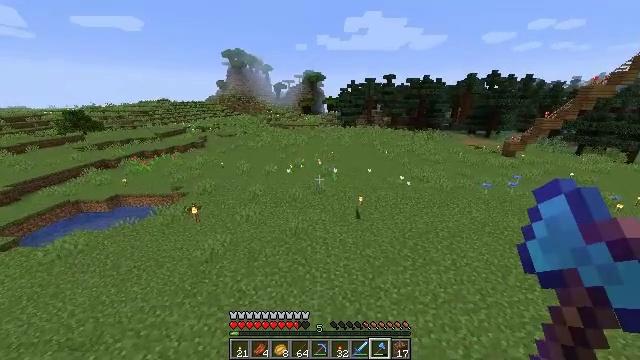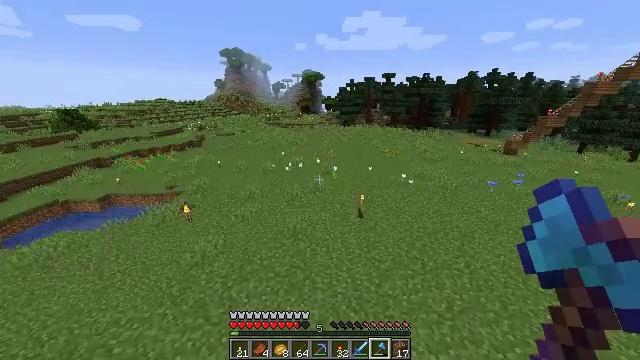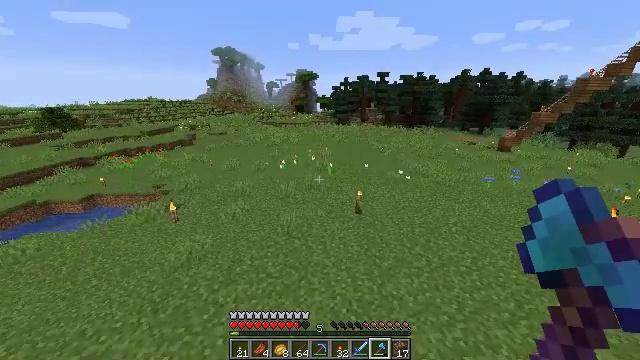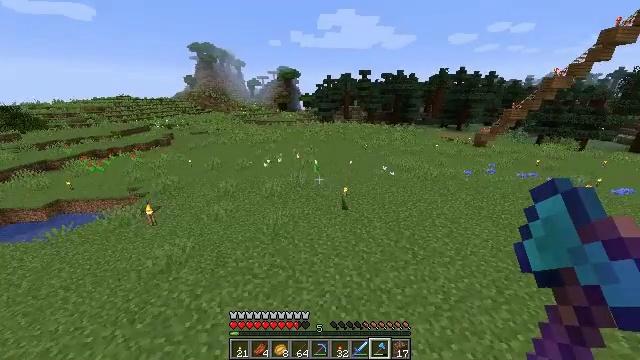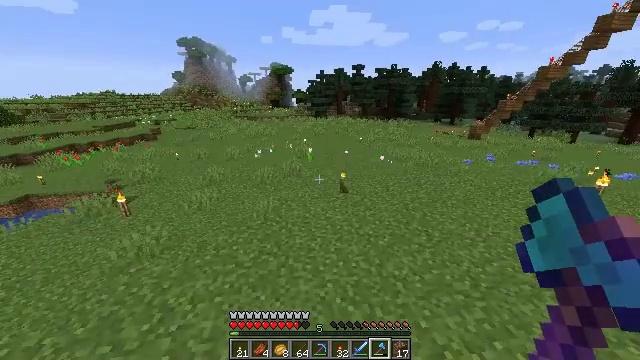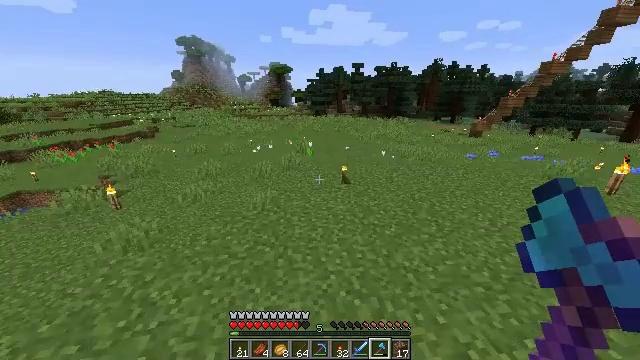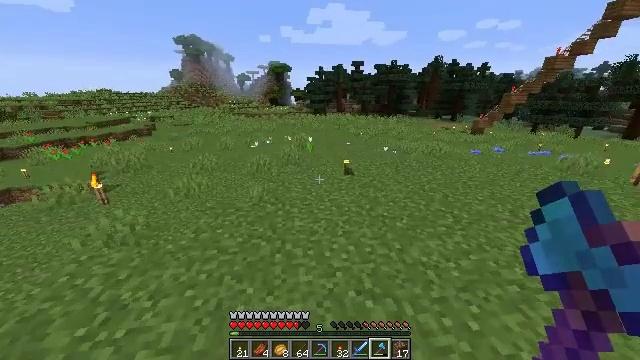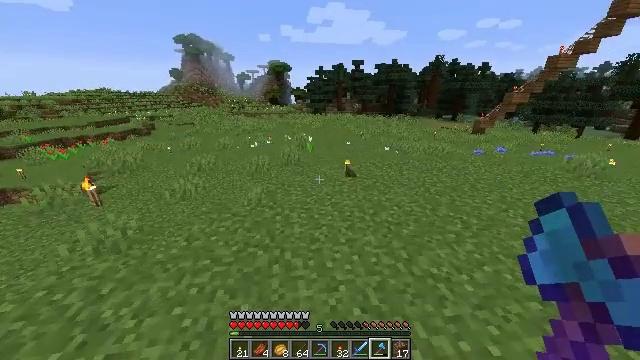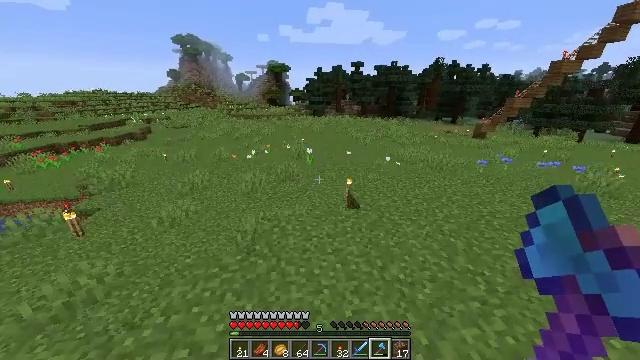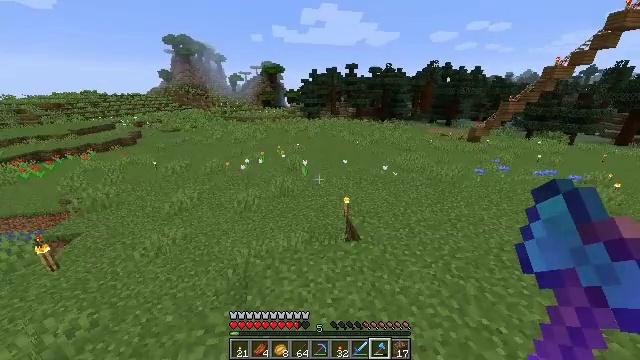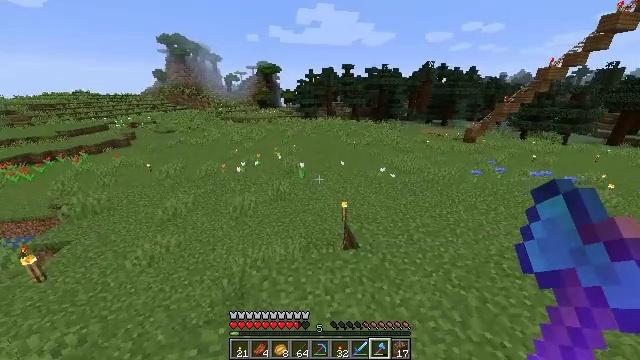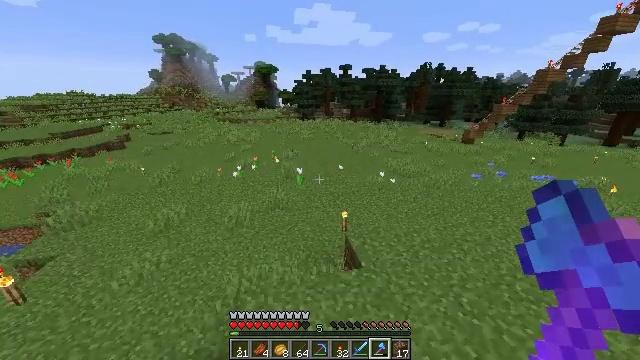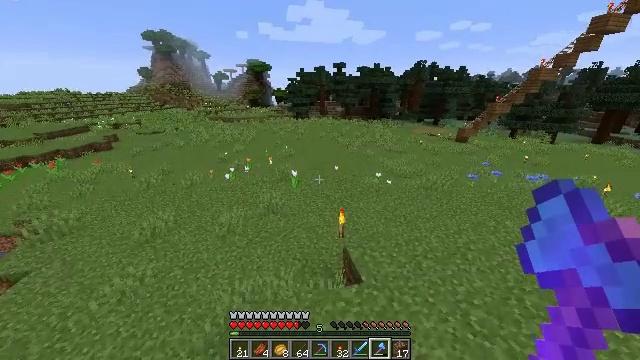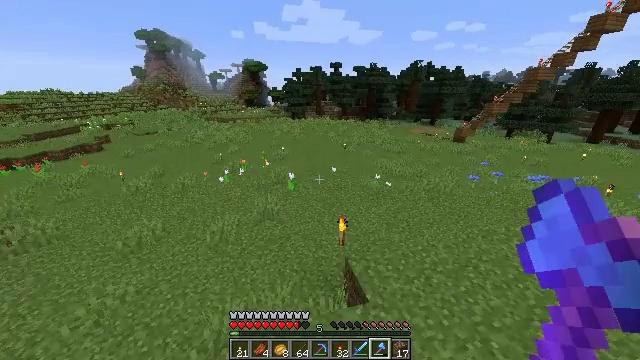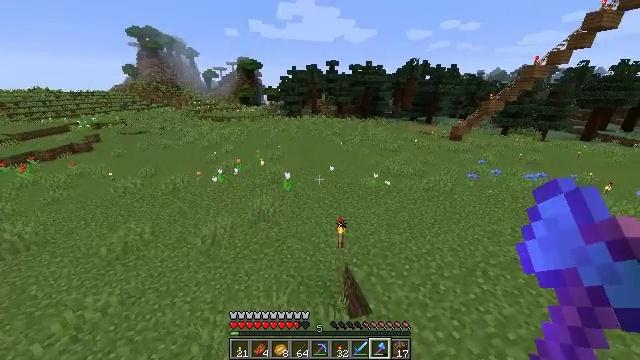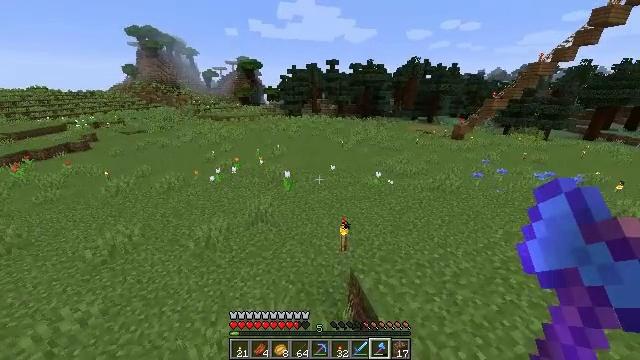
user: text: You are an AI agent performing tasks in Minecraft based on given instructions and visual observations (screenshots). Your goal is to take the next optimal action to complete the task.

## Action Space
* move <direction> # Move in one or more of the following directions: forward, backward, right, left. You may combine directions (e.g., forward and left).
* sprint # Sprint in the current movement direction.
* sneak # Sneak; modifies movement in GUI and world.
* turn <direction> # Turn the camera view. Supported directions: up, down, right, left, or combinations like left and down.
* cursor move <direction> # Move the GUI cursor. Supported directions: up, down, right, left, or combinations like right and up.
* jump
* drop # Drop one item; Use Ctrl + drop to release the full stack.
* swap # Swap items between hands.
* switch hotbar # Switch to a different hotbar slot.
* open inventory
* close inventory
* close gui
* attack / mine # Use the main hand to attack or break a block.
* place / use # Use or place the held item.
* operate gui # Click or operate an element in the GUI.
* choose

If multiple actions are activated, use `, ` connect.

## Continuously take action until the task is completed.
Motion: motion action
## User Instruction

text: Gather the redstone torch.
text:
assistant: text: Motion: move forward, jump
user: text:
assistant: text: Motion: move forward, turn right, jump
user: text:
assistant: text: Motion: move forward, turn right, jump
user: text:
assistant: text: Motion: move forward, turn right, jump
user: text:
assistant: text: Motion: move forward, sprint, jump
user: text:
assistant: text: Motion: move forward, sprint, jump
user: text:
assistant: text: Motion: move forward, sprint, jump
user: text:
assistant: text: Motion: move forward, jump
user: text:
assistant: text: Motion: move forward, turn right, jump
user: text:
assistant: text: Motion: move forward, jump
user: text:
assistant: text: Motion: move forward, jump
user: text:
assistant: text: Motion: move forward, turn right, jump
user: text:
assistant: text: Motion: move forward, jump
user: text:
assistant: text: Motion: move forward, turn right, jump
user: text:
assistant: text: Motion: move forward, jump
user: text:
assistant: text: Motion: move forward, sprint, jump
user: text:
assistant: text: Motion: move forward, sprint, jump
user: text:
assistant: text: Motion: move forward, jump
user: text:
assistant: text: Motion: move forward, jump
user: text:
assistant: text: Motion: move forward, jump
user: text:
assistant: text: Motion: move forward, jump
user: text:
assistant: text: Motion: move forward, jump
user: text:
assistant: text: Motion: move forward, jump
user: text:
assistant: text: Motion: move forward, jump
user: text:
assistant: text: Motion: move forward, jump
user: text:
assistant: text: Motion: move forward, jump
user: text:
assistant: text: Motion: move forward, sprint, jump
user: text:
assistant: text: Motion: move forward, sprint, jump
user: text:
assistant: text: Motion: move forward, sprint, jump
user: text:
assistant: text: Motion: move forward, jump